Question: I am trying to replot the following figure in a more legible way. Observe that I am trying to plot both lines and points. However, the number of points being printed is way too many and the line is getting covered up. Is there a way I can plot:
- - -

My plotting code is <URL>
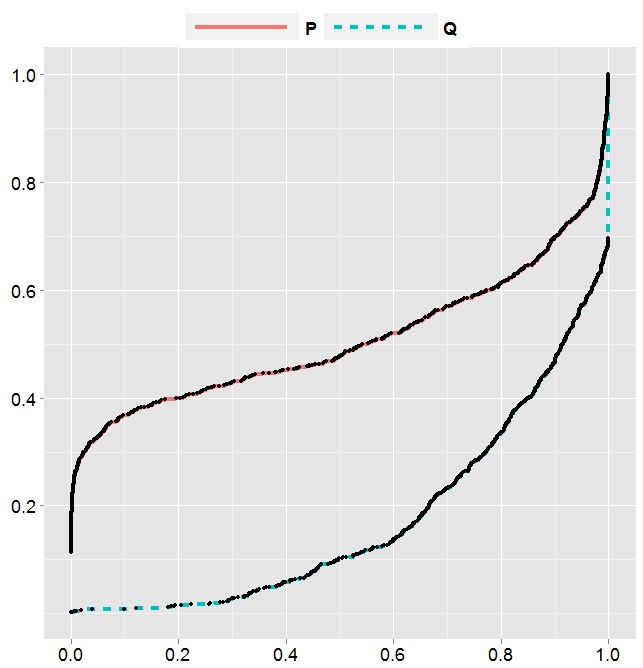
Answer: Do you need something like this?
'''
transData$Type2 <- factor(transData$Type, labels = c("Some Info for P", "Some Info for Q"))
ggplot(transData, aes(x=Value, y=ecd)) +
geom_line(aes(group=Type2,colour=Type2, linetype=Type2), size=1.5) +
geom_point(aes(shape = Type2), data = transData[round(seq(1, nrow(transData), length = 30)), ], size = 5) +
opts(legend.position = "top", legend.key.width = unit(3, "line"))
'''